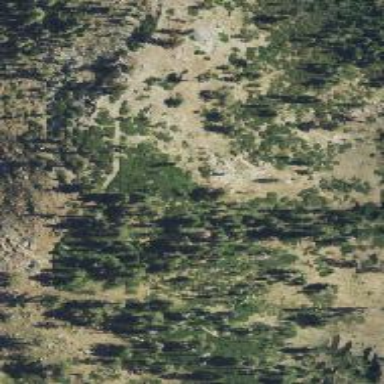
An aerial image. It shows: Forest area.